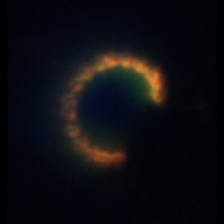
Taxon: Chaetoceros
Group: Diatoms